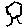
Label: tree